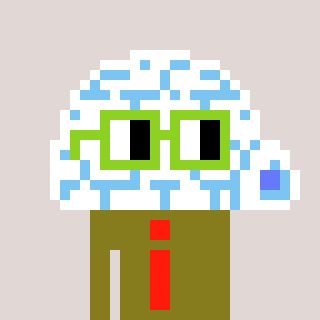
a pixel art character with square light green glasses, a igloo-shaped head and a gunk-colored body on a warm background